Current action and preconditions to check: trajectory_clear

Your task: For each precondition in the list above, predict whether it will hold at this action.

Consider the current scene as observed from the mobile robot's camera, and analyze the predicted future states of all dynamic agents (e.g., people, animals, vehicles, or any moving entities) within the NEXT SECOND.

IMPORTANT: Only answer "very likely" if you are absolutely certain—based on strong, clear evidence—that a dynamic agent will violate the precondition in the predicted future state. Do NOT answer "very likely" for unlikely, ambiguous, or low-probability risks.

Ask yourself for each precondition: Is there a high probability, with clear and convincing evidence, that the predicted future states of any dynamic agent will interfere with the predicted future state of the currently executing action within the NEXT SECOND, causing that precondition to fail?

Assess the risk level based on these predictions. Use "likely" or "very likely" if motions create a clear risk of interference.

Use "neutral" or "improbable" if agents are nearby but their predicted paths are clearly diverging or non-conflicting.

Failure Risk Categories: "very improbable", "improbable", "neutral", "likely", "very likely"

Answer Format: Output ONLY the probability_of_failure value from these categories: "very improbable", "improbable", "neutral", "likely", "very likely"

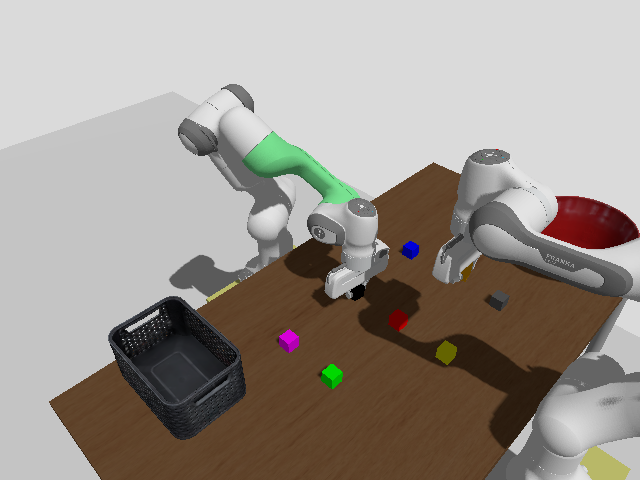

Answer: very improbable